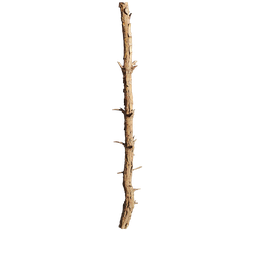
Label: nature